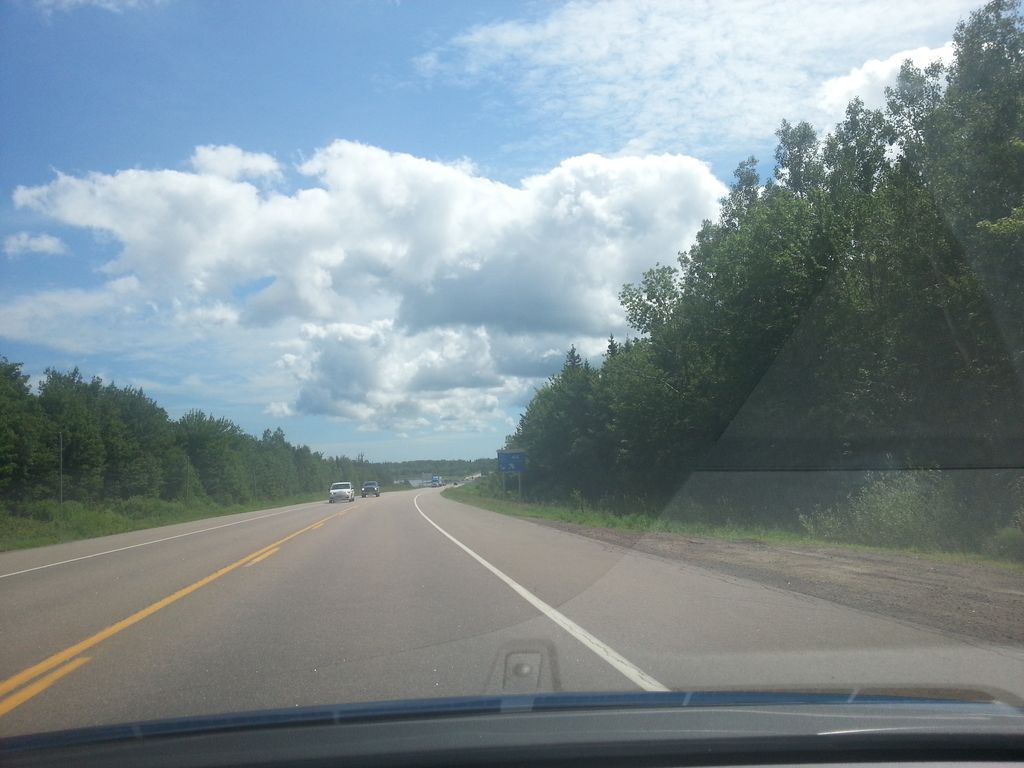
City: charlottetown